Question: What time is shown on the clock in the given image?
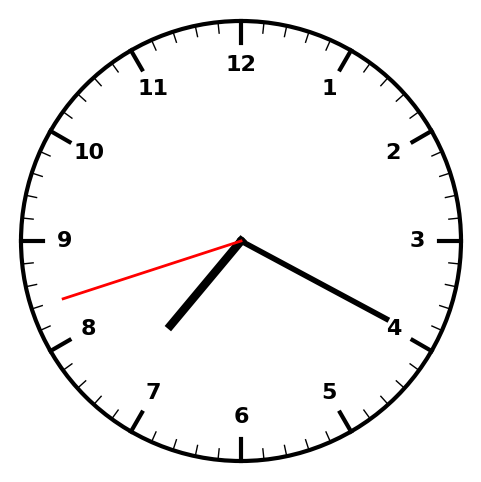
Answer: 07:19:42